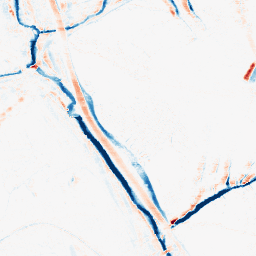
Category: morphological
Decomposition family: morphological_ellipse
Decomposition parameters: operation: average
width: 5
height: 10
Upsampling method: bspline
Upsampling parameters: scale: 4
Upsampling scale: 4